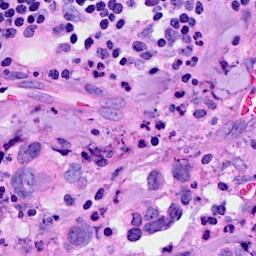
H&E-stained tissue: Breast